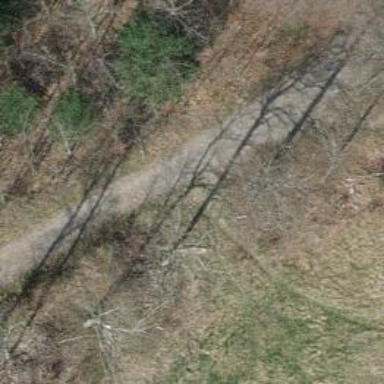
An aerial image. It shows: Path.